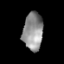
Tissue: lung
Cell type: Others
Senescence score: 0.2136
Nuclear area (px): 741
Mean DAPI intensity: 144.335